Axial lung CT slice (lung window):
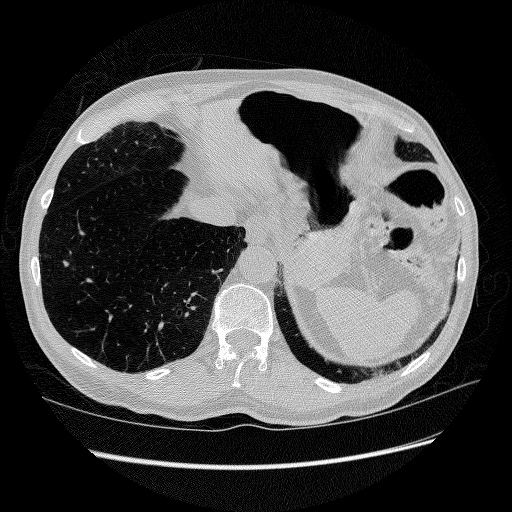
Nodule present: no